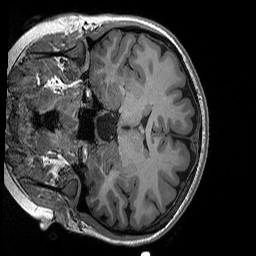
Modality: T1w
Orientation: coronal
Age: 20
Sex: female
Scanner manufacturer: siemens
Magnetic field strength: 3 T
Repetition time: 2.3 s
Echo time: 0.00298 s